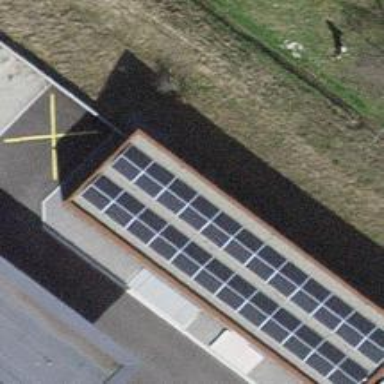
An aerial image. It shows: Solar power generator utilizing photovoltaic technology with solar photovoltaic panels.